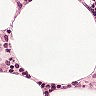
Metastatic tissue present: no